Question: Count the number of objects in the diagram.
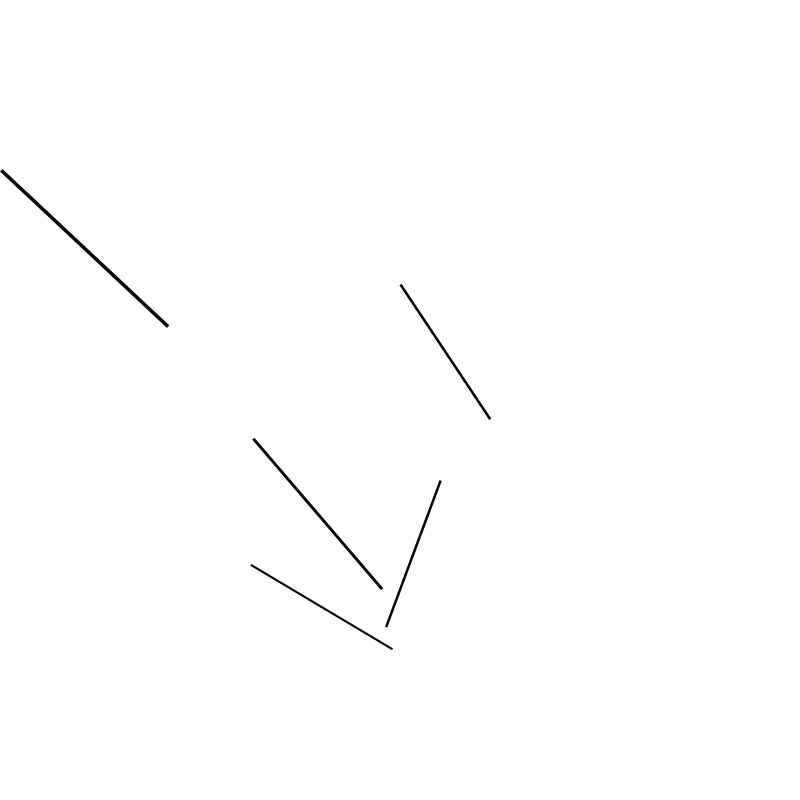
Answer: 5